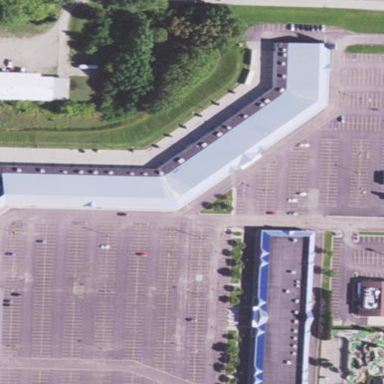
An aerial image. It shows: Retail building.